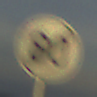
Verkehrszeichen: EndeGeschwindigkeit80
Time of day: SunriseSunset
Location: Outdoor (Nature)
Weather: PartlyCloudy
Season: Summer
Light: Natural